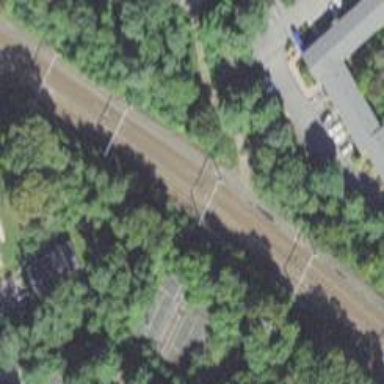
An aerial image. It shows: Railway track with contact lines for electrification.